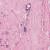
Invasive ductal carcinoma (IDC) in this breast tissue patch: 1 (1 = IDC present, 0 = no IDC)